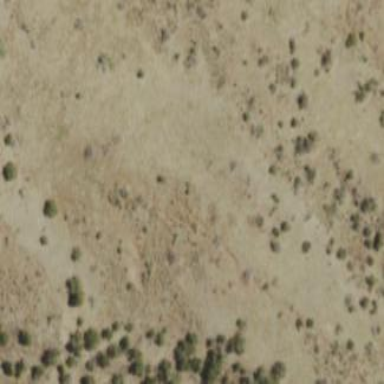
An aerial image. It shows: Area covered in scrub vegetation.